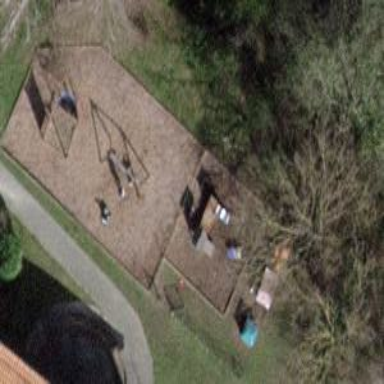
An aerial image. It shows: Playground area for leisure land.